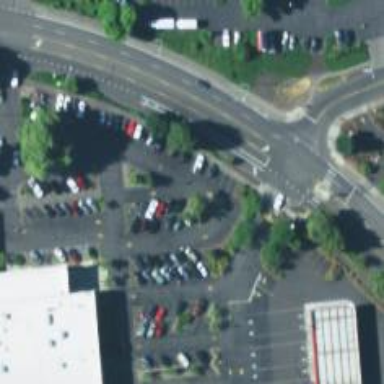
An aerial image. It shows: Parking space.